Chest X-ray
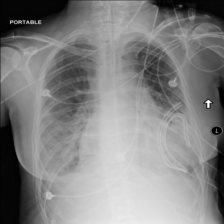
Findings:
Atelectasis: positive
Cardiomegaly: negative
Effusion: positive
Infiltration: positive
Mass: negative
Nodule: negative
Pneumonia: negative
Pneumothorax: negative
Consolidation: negative
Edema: negative
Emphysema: negative
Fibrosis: negative
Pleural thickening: negative
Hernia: negative